Question: The retrieval of the bans works, however when i try to input a new ban into the database nothing happens. No errors or anything.
'''
function get_mysql() {
$mysql = new mysqli("localhost", "user", "pass", "table");
if ($mysql->connect_error) {
die($mysql->connect_error);
}
return $mysql;
}
//ban stuff
//bans the player given a uuid, moderator, an Expiration date and a reason
function ban($uuid, $moderator, $expiration, $reason) {
get_mysql()->query("INSERT INTO banLogger (UUID, Moderator, Expiration, Reason) values ('$uuid', '$moderator', '$expiration', '$reason'");
}
//returns all the bans for a specific player
function get_ban_by_player($uuid) {
return get_mysql()->query("SELECT * FROM banLogger where UUID = '$uuid'")->fetch_assoc();
}
//returns all the bans
function get_all_bans() {
return get_mysql()->query("SELECT * FROM banLogger")->fetch_assoc();
}
'''
Running the actual code
'''
ban('051a6abd-37a9-48bd-a815-55aab7290206', 'mod', '2015-02-04 00:00:00', 'testing');
'''

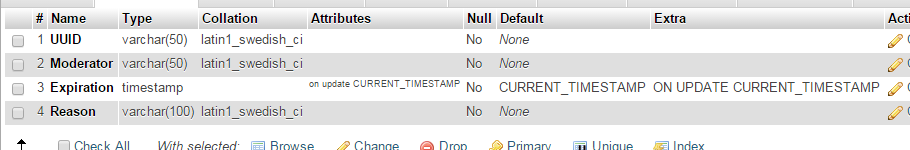
Answer: Closing parenthesis missing from the values of your insert query, it should be :
'"INSERT INTO banLogger (UUID, Moderator, Expiration, Reason) values ('$uuid', '$moderator', '$expiration', '$reason')"'